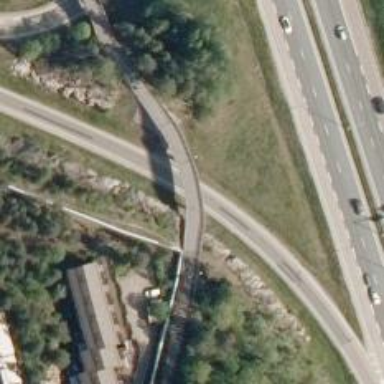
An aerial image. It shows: Trunk link highway with asphalt surface.